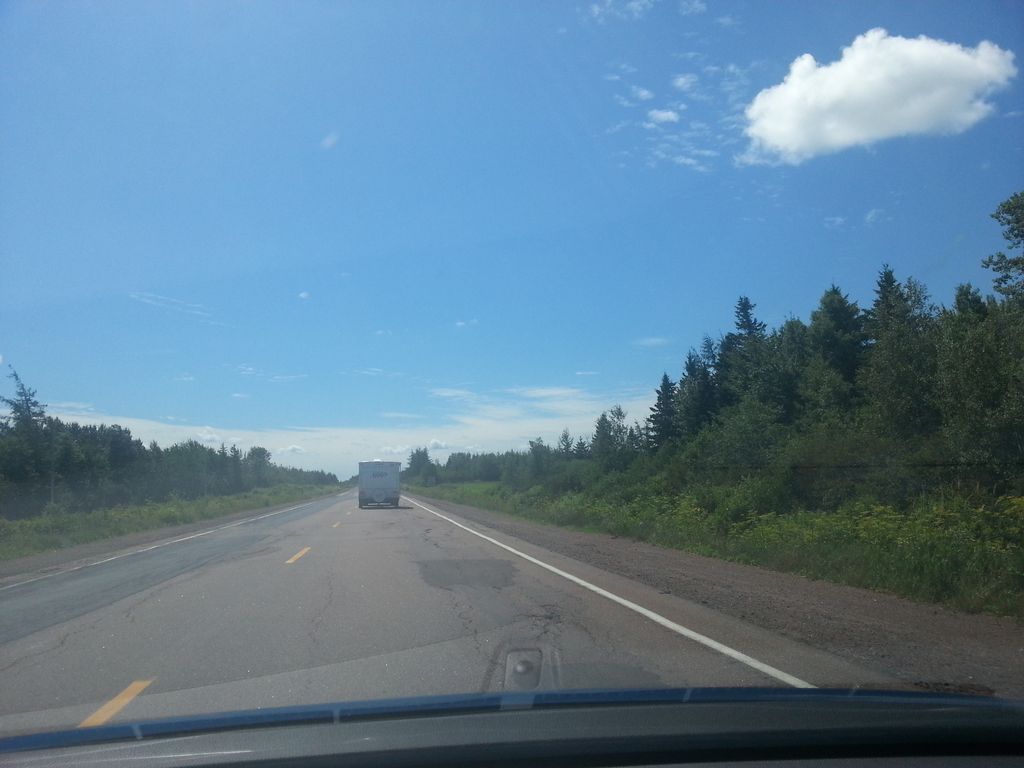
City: charlottetown